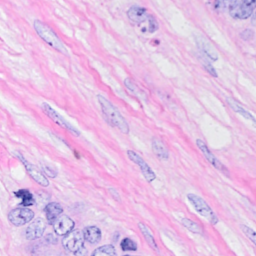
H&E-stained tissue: Breast